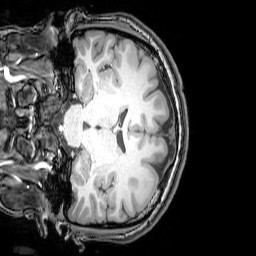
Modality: T1w
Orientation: coronal
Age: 22
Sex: female
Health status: healthy
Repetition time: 0.081 s
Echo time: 0.037 s